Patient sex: M
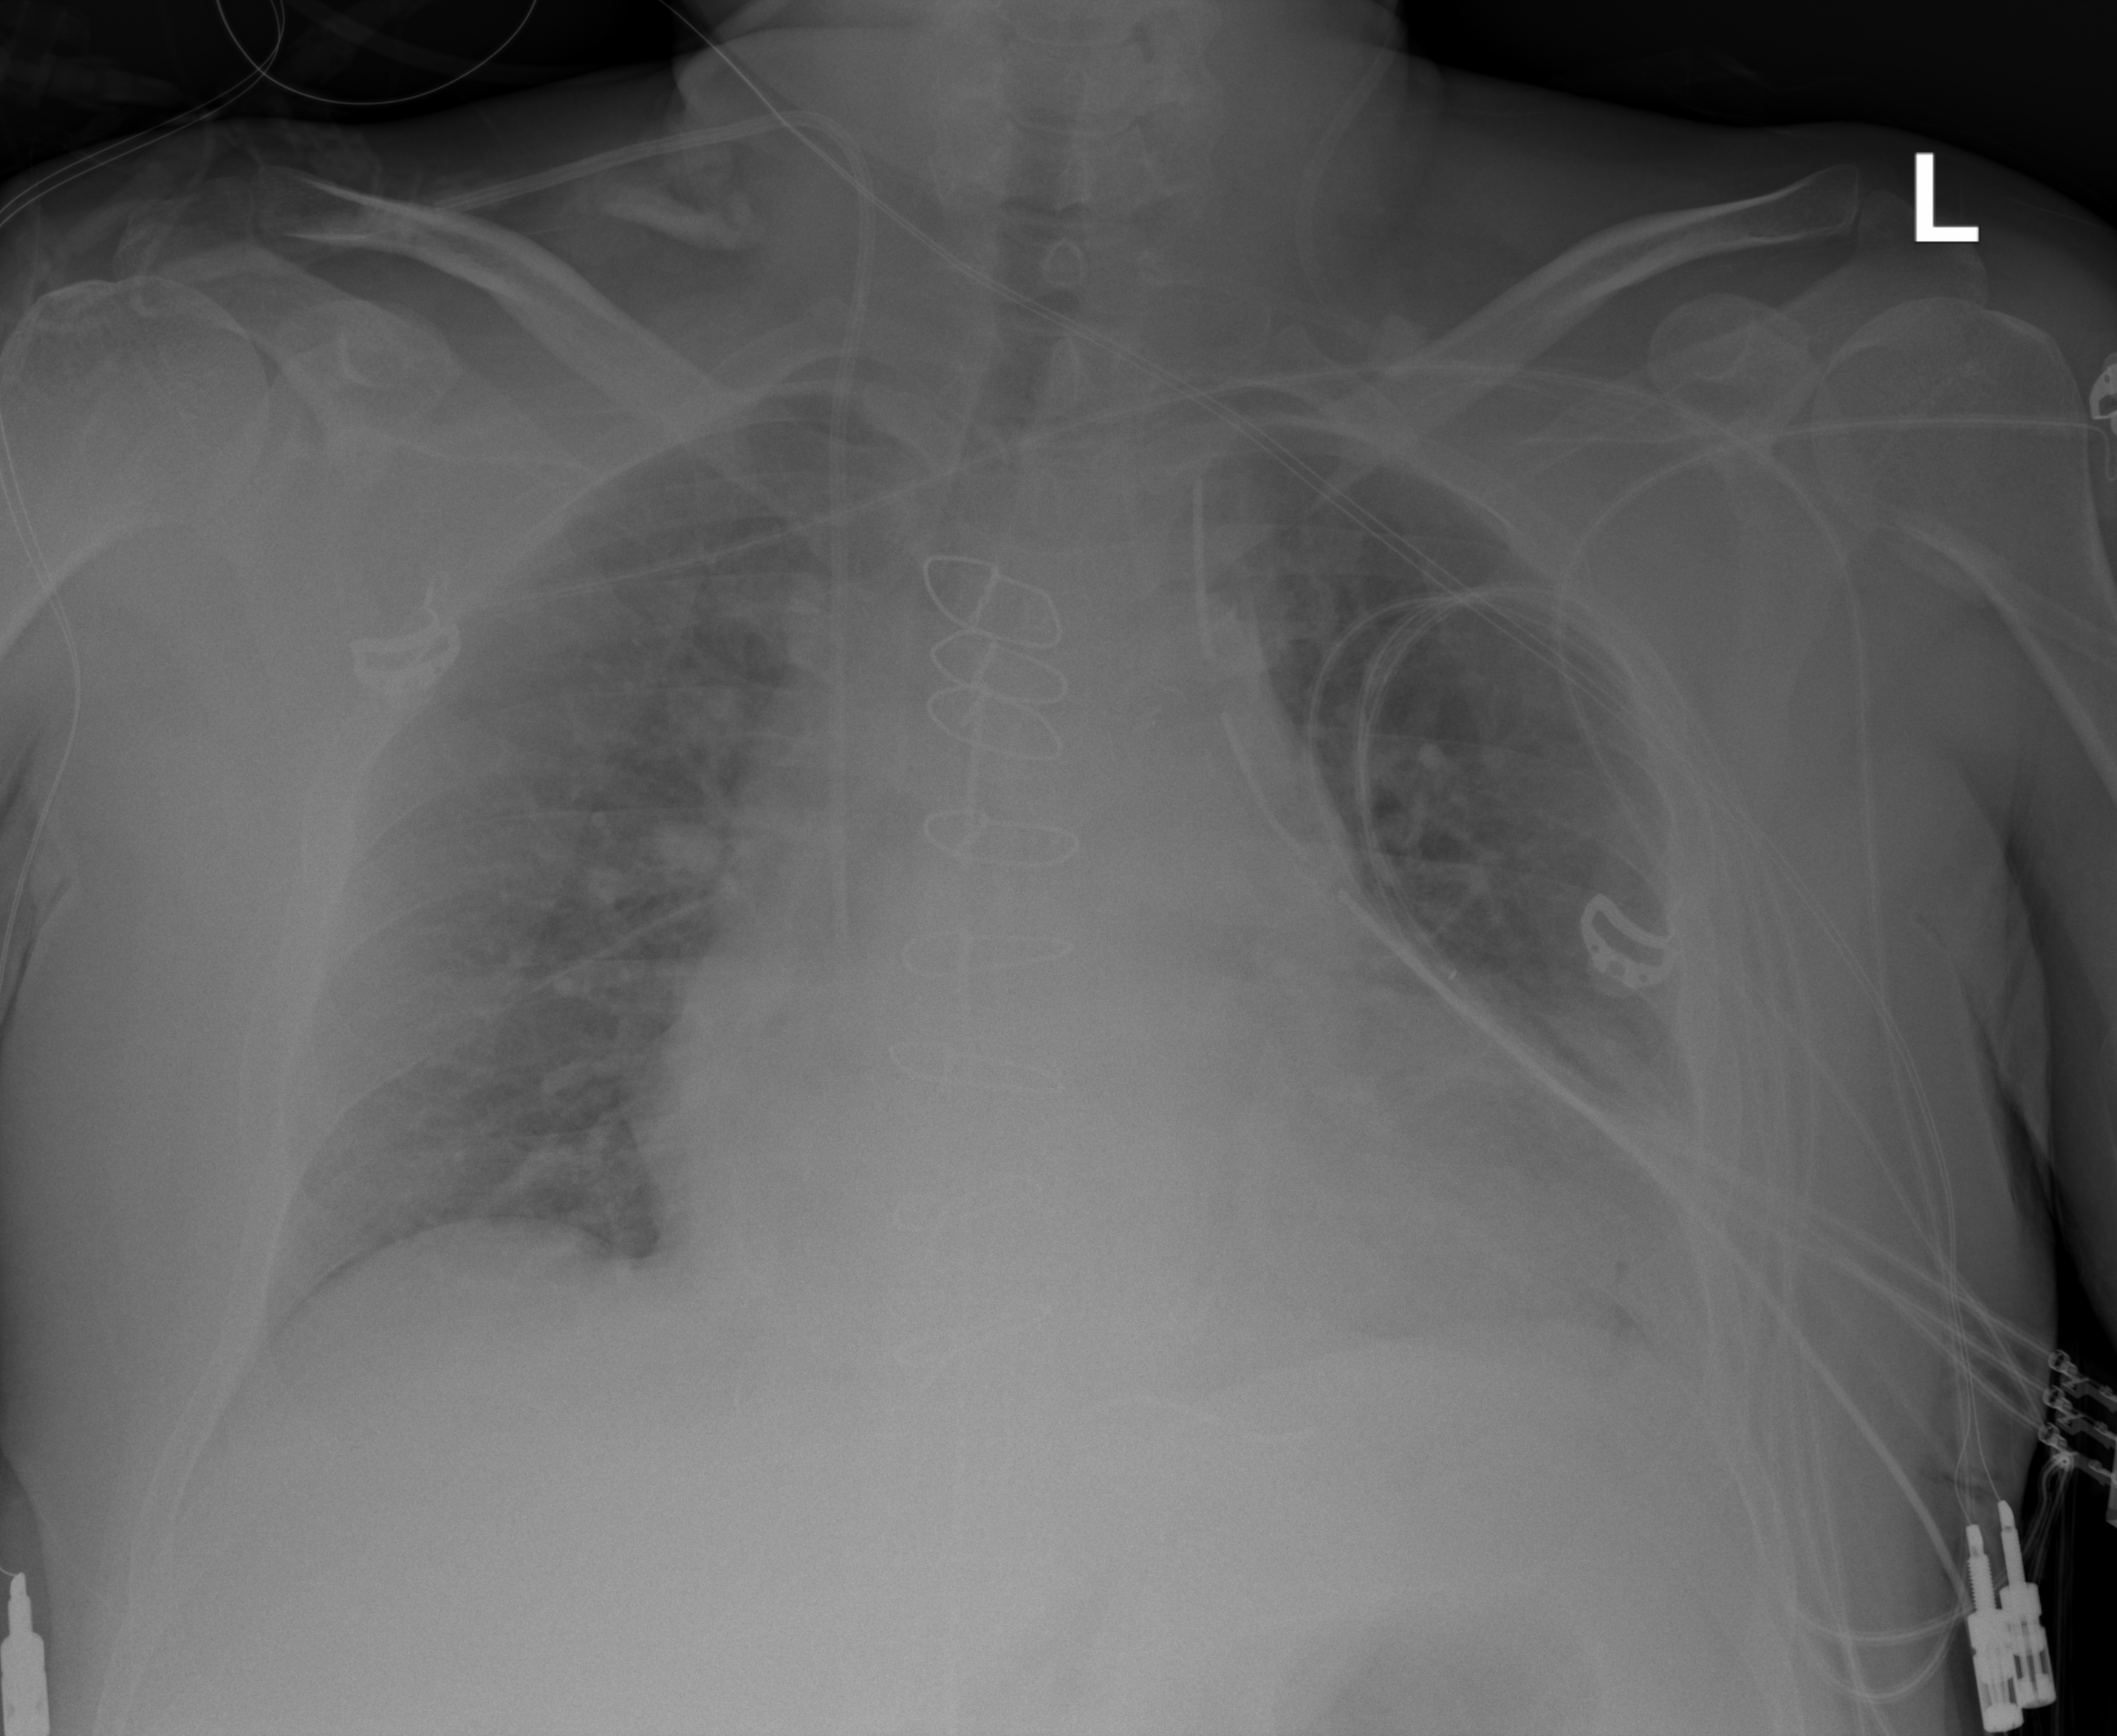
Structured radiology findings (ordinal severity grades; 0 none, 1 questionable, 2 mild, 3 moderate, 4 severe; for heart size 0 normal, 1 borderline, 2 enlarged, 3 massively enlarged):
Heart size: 1
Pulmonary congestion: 2
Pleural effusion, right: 0
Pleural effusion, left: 2
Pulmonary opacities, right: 0
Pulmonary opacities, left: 0
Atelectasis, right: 0
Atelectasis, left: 2